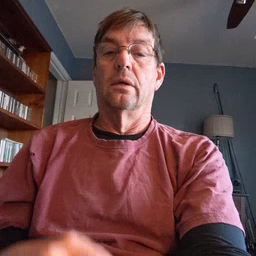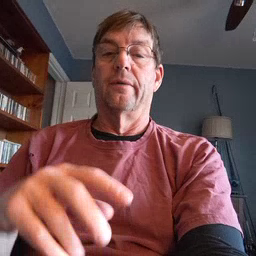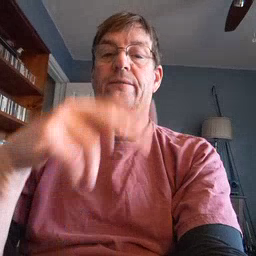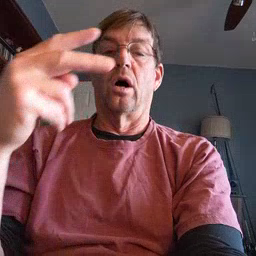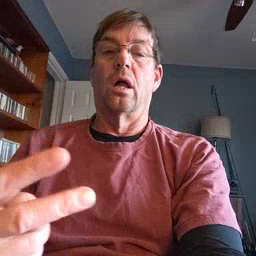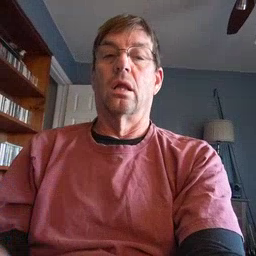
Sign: fall